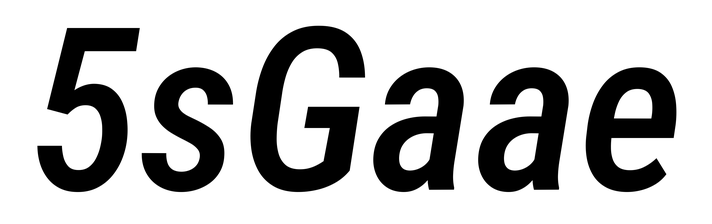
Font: Roboto-Italic_Condensed_Medium_Italic